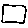
Label: square